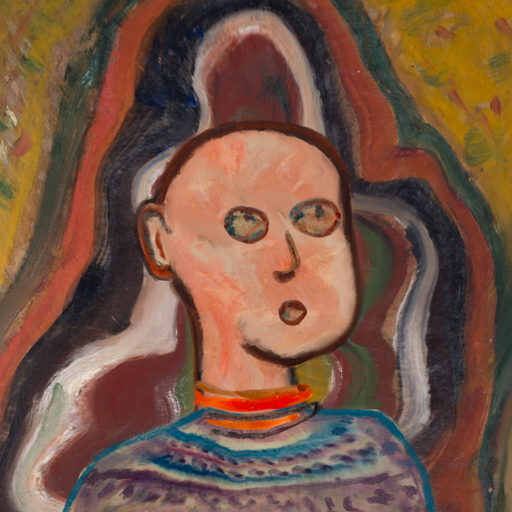
Background: AfterRaid, Head And Neck Side: Roy_Bahadur, Face Side: Orphan, Bust: HillGirl, Hair Side: Blank, Head Accessory: Blank, Second Necklace: Blank, Necklace: Experience, Baby: Blank